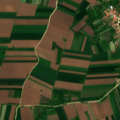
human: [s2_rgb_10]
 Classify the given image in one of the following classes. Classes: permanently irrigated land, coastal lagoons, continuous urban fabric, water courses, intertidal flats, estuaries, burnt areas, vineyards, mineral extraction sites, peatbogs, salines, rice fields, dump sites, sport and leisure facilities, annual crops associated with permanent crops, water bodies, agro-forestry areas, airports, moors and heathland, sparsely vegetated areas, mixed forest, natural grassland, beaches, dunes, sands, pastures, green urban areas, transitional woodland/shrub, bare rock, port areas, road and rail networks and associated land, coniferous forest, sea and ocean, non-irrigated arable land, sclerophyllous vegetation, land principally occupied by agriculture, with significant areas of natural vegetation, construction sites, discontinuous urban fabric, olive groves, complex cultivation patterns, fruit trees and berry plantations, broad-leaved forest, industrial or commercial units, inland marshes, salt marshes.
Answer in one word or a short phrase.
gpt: discontinuous urban fabric, non-irrigated arable land, land principally occupied by agriculture, with significant areas of natural vegetation